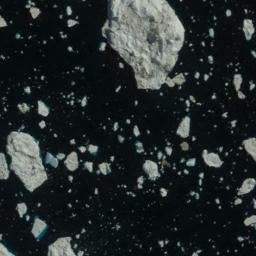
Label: sea_ice